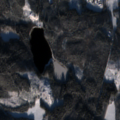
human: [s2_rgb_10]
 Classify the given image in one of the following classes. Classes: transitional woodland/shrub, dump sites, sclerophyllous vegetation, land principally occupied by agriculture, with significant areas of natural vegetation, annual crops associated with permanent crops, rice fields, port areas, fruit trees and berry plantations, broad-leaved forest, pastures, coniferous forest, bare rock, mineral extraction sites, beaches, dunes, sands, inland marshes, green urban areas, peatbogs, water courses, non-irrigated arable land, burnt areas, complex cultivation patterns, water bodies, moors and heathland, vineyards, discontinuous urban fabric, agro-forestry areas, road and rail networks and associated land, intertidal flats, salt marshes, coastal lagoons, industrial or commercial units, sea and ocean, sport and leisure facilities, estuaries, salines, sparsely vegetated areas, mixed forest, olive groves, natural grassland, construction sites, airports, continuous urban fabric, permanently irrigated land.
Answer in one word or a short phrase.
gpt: land principally occupied by agriculture, with significant areas of natural vegetation, coniferous forest, mixed forest